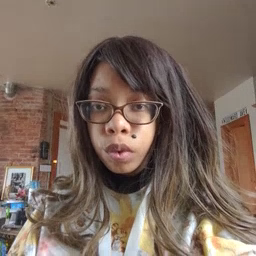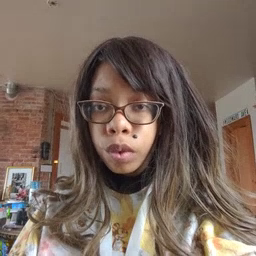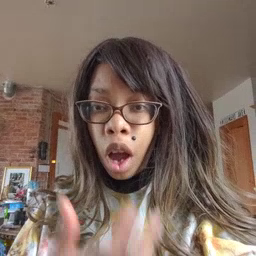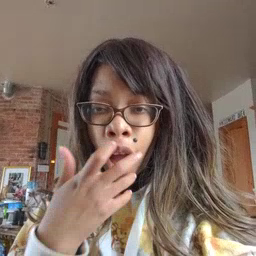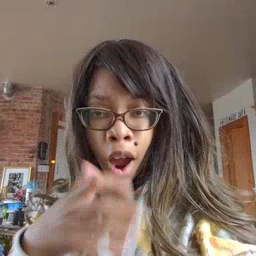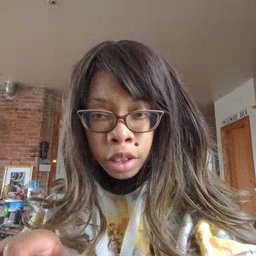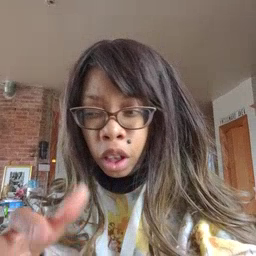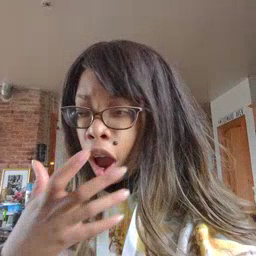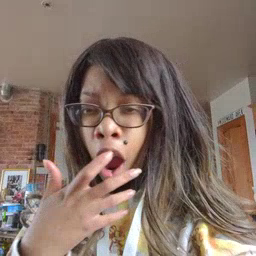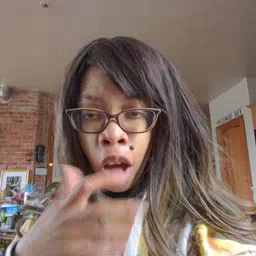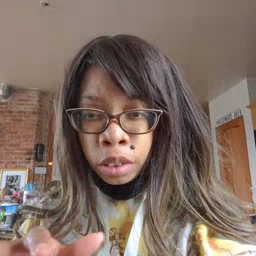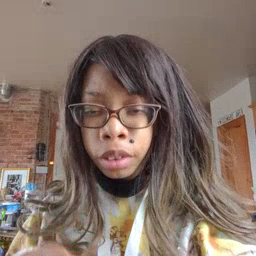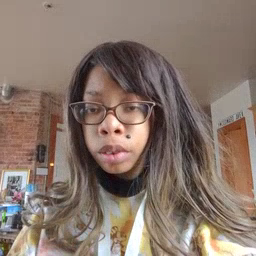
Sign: hot